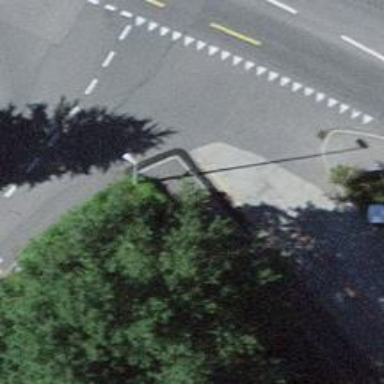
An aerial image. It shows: Kerb barrier.